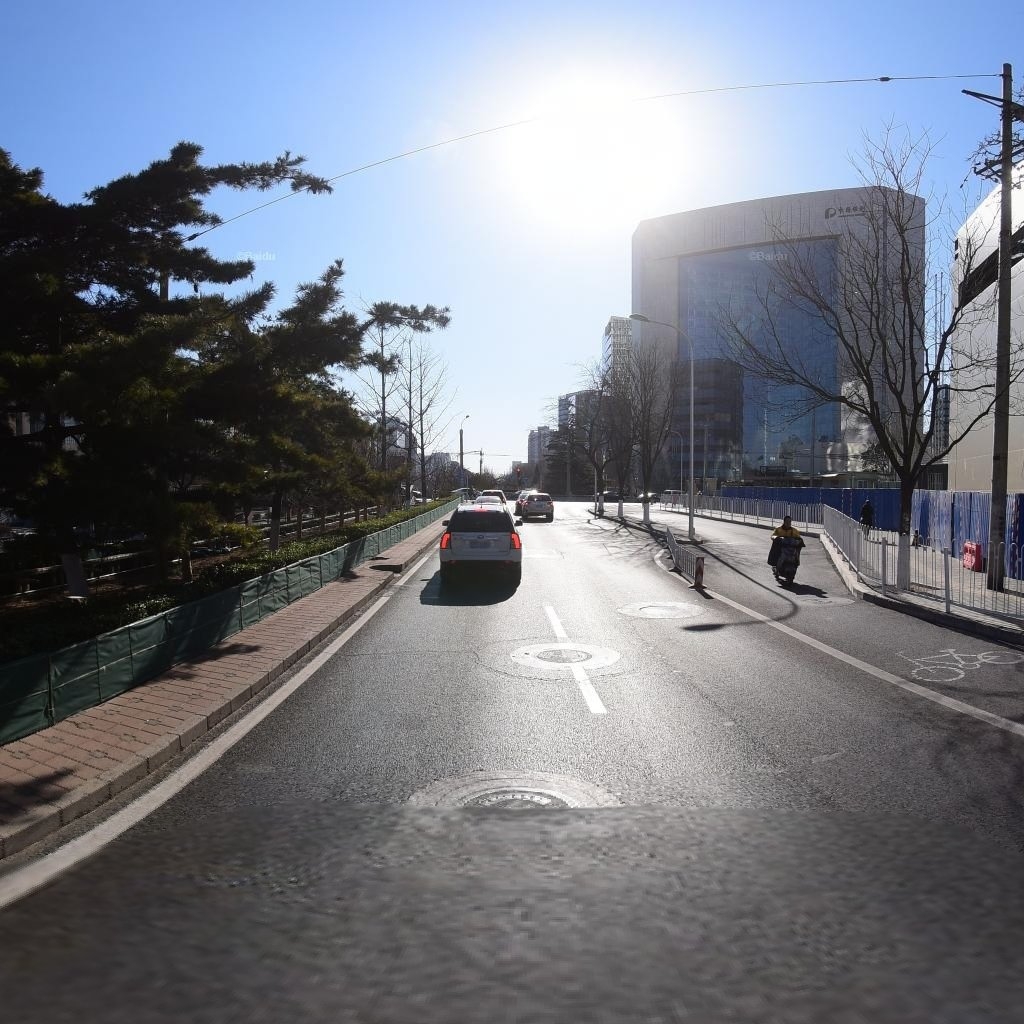
Region: Dongcheng
Road damage annotations: longitudinal crack, manhole cover, manhole cover, manhole cover, transverse crack